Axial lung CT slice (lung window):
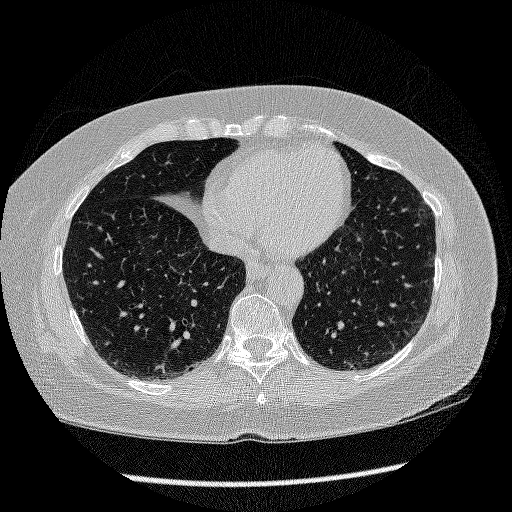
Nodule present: no